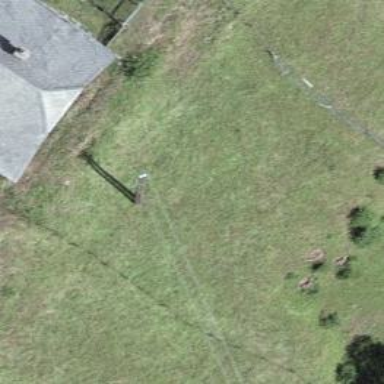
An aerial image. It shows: Utility pole in the area.